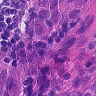
Metastatic tissue present: yes